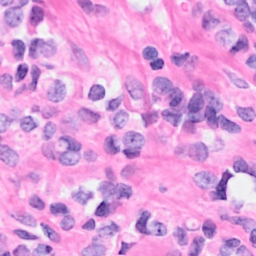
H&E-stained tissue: Breast